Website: slack
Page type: payment
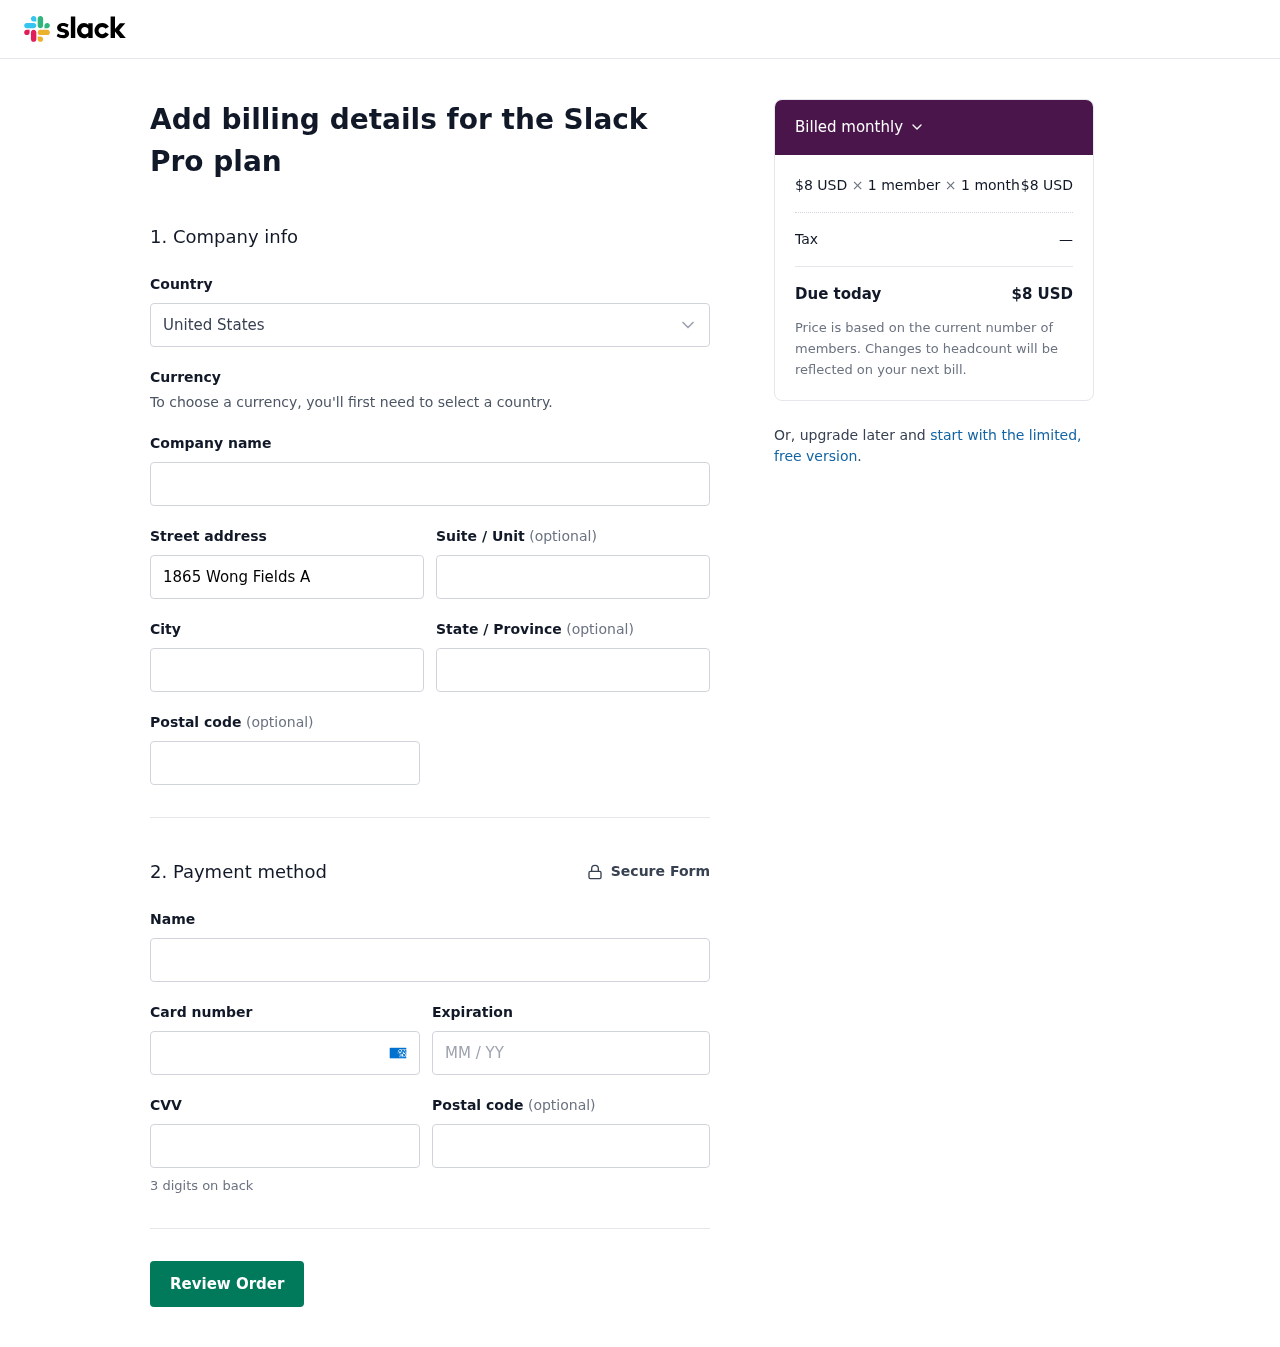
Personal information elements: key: PII_COUNTRY
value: United States
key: PII_STREET
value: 1865 Wong Fields Apt. 480
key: PII_STREET2
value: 571 Angela Lodge Apt. 233
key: PII_CITY
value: Burnsfurt
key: PII_STATE
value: AS
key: PII_POSTCODE
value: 67610
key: PII_FULLNAME
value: Rhonda Garza
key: PII_CARD_NUMBER
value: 3450 3850 0232 032
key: PII_CARD_EXPIRY
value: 06/27
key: PII_CARD_CVV
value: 9755
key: PII_POSTCODE2
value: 03404
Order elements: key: ORDER_PRICE_PER_MEMBER
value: $8 USD
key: ORDER_NUM_MEMBERS
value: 1 member
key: ORDER_NUM_MONTHS
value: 1 month
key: ORDER_SUBTOTAL
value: $8 USD
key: ORDER_TAX
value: —
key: ORDER_TOTAL
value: $8 USD